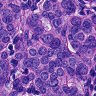
Metastatic tissue present: yes